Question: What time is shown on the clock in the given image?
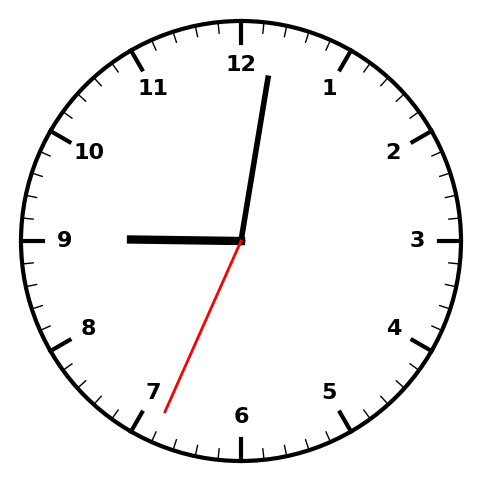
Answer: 09:01:34